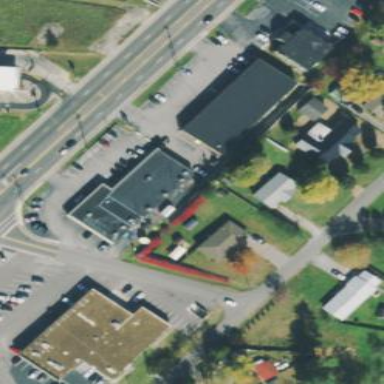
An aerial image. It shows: Commercial building.